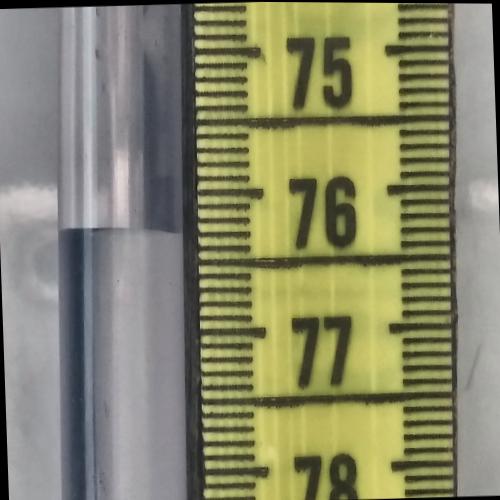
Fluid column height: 76.3 cm